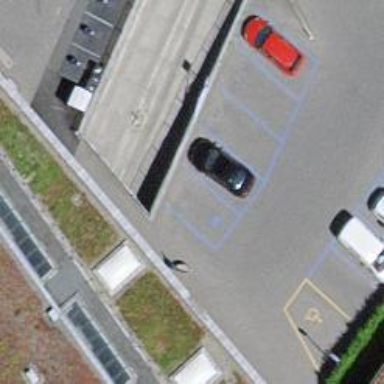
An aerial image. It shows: Parking area.